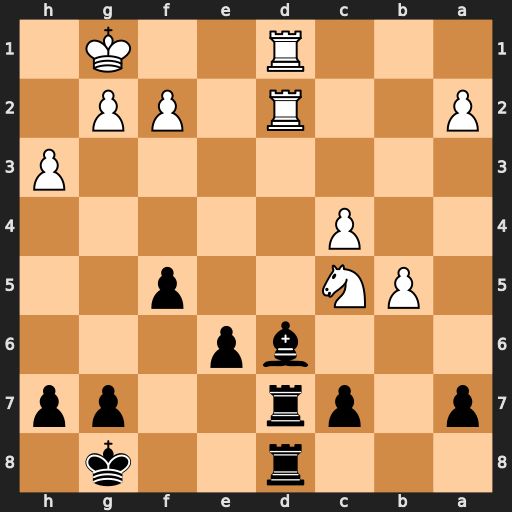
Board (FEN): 3r2k1/p1pr2pp/3bp3/1PN2p2/2P5/7P/P2R1PP1/3R2K1
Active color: b
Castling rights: -
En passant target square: -
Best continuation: Bh2+ Kxh2 Rxd2 Rxd2 Rxd2